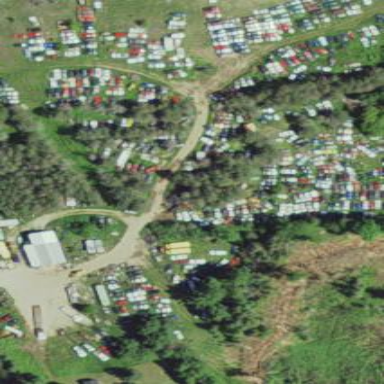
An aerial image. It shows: Industrial area designated as scrap yard.